Question: I am using hibernate to retrieving data from database. My UI shows different columns in table. I want to implement sorting functionality on the columns.
On triggering the icon the name should be sorted like A-Z then Z-A.
please help me in this.
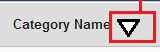
Answer: You can sort your data by using a 'Comparator' (assuming you don't want to hit the DB). Suppose you have a list of 'Category' instances ('categoryList') which is being displayed on your UI:
'''
class Category{
private Long id;
private String categoryName;
private String otherProperty;
}
'''
Now you can define custom strategies using 'Comparator' interface to sort the 'Category' instances present in your 'Category list':
'''
class StartegyOne implements Comparator<Category> {
@Override
public int compare(Category c1, Categoryc2) {
return c1.getCategoryName().compareTo(c2.getCategoryName());
}
}
'''
This 'StrategyOne' will order Categories based on lexicographic ordering of their 'categoryNames'; which can be achieved with 'Collections.sort':
'''
Collections.sort(categoryList, AN_INSTANCE_OF_StrategyOne);
'''
You can consider storing an instance of this 'Strategy' class in a private static final field and reusing it:
'''
/*This is the class that receives the sort action*/
class SortActionHandler{
private static final Comparator<Category> CATEGORY_ORDER =
new Comparator<Category>() {
public int compare(Category c1, Categoryc2) {
return c1.getCategoryName().compareTo(c2.getCategoryName());
}
};
//call this method to sort your list according to category names
private void sortList(List<Category> categoryList){
Collections.sort(categoryList, CATEGORY_ORDER);
}
}
'''